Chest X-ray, AP view. Patient: 51 years old, sex M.
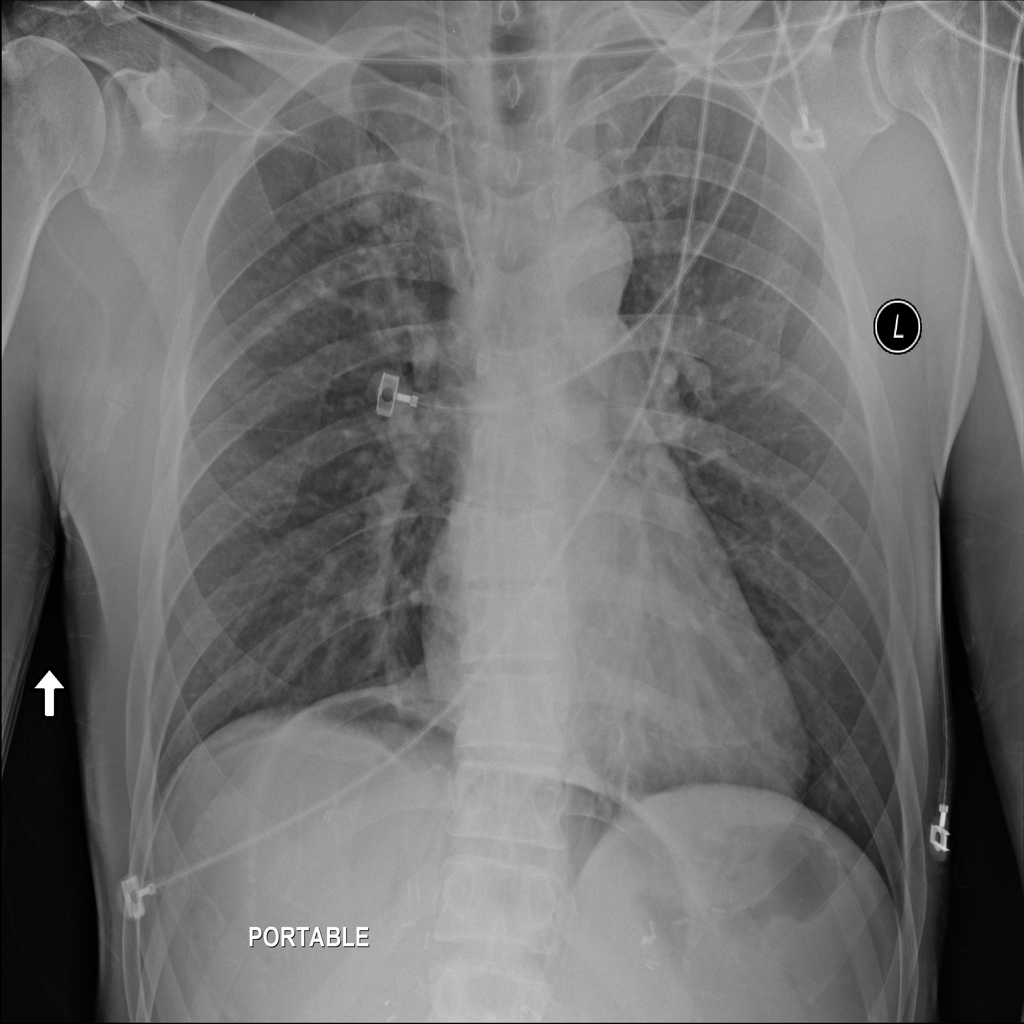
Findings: No Finding